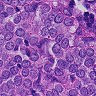
Metastatic tissue present: yes